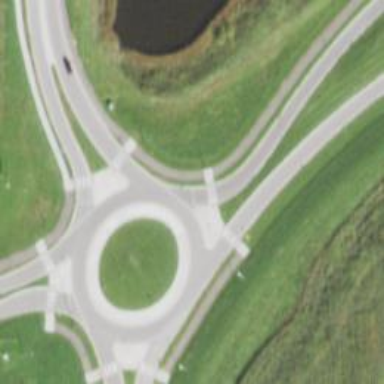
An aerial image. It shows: Asphalt cycleway with marked crossing that has island.